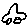
Label: car